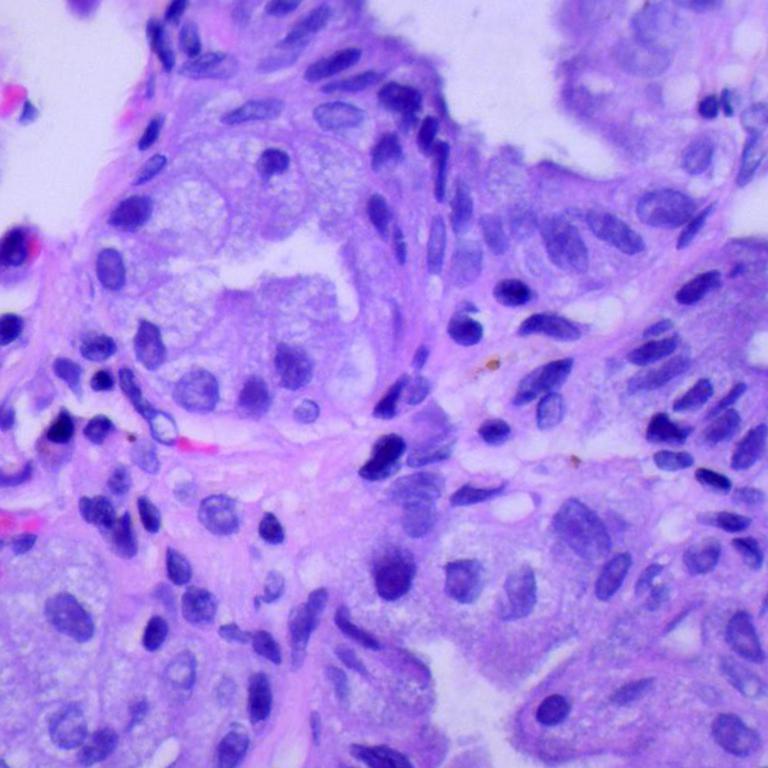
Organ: lung
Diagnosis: adenocarcinomas